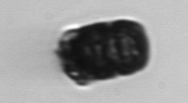
Label: Paralia_sulcata